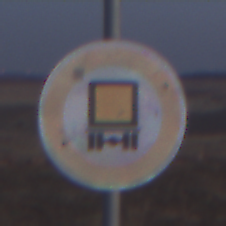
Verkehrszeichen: VerbotKennzeichnungspflichtigeKraftfahrzeugeGefaehrlicheGueter
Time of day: SunriseSunset
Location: Outdoor (Nature)
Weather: Clear
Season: NotSpecified
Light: Natural